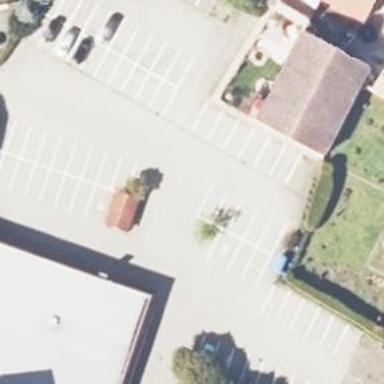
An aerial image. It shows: Road serving as parking aisle.